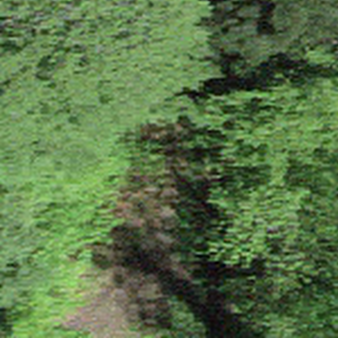
Label: other